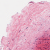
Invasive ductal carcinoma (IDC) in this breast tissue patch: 0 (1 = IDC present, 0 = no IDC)